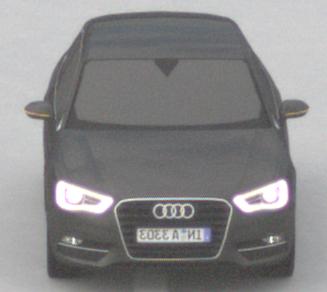
Make: Audi
Model: A3 1.2 TFSI
Detailed model: A3 (8V)
Model produced from: 2013/02
Model produced until: 2014/05
Doors: 3
Color: gray
Road condition: dry road
Daytime: midday
Contrast: low contrast